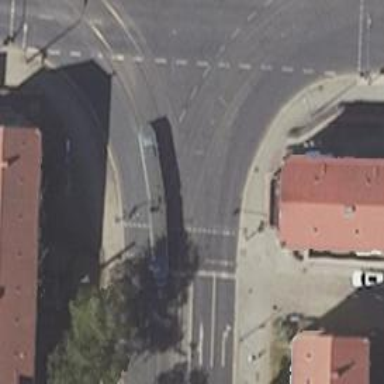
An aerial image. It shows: Crossing with traffic signals.